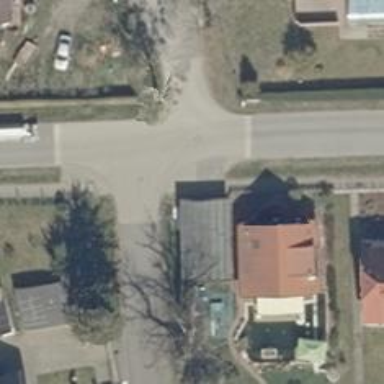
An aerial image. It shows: Residential road.